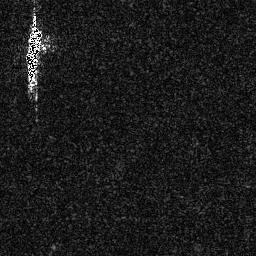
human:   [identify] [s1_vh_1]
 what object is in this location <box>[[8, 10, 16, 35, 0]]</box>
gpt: <ref>1 medium ship at the top left</ref>